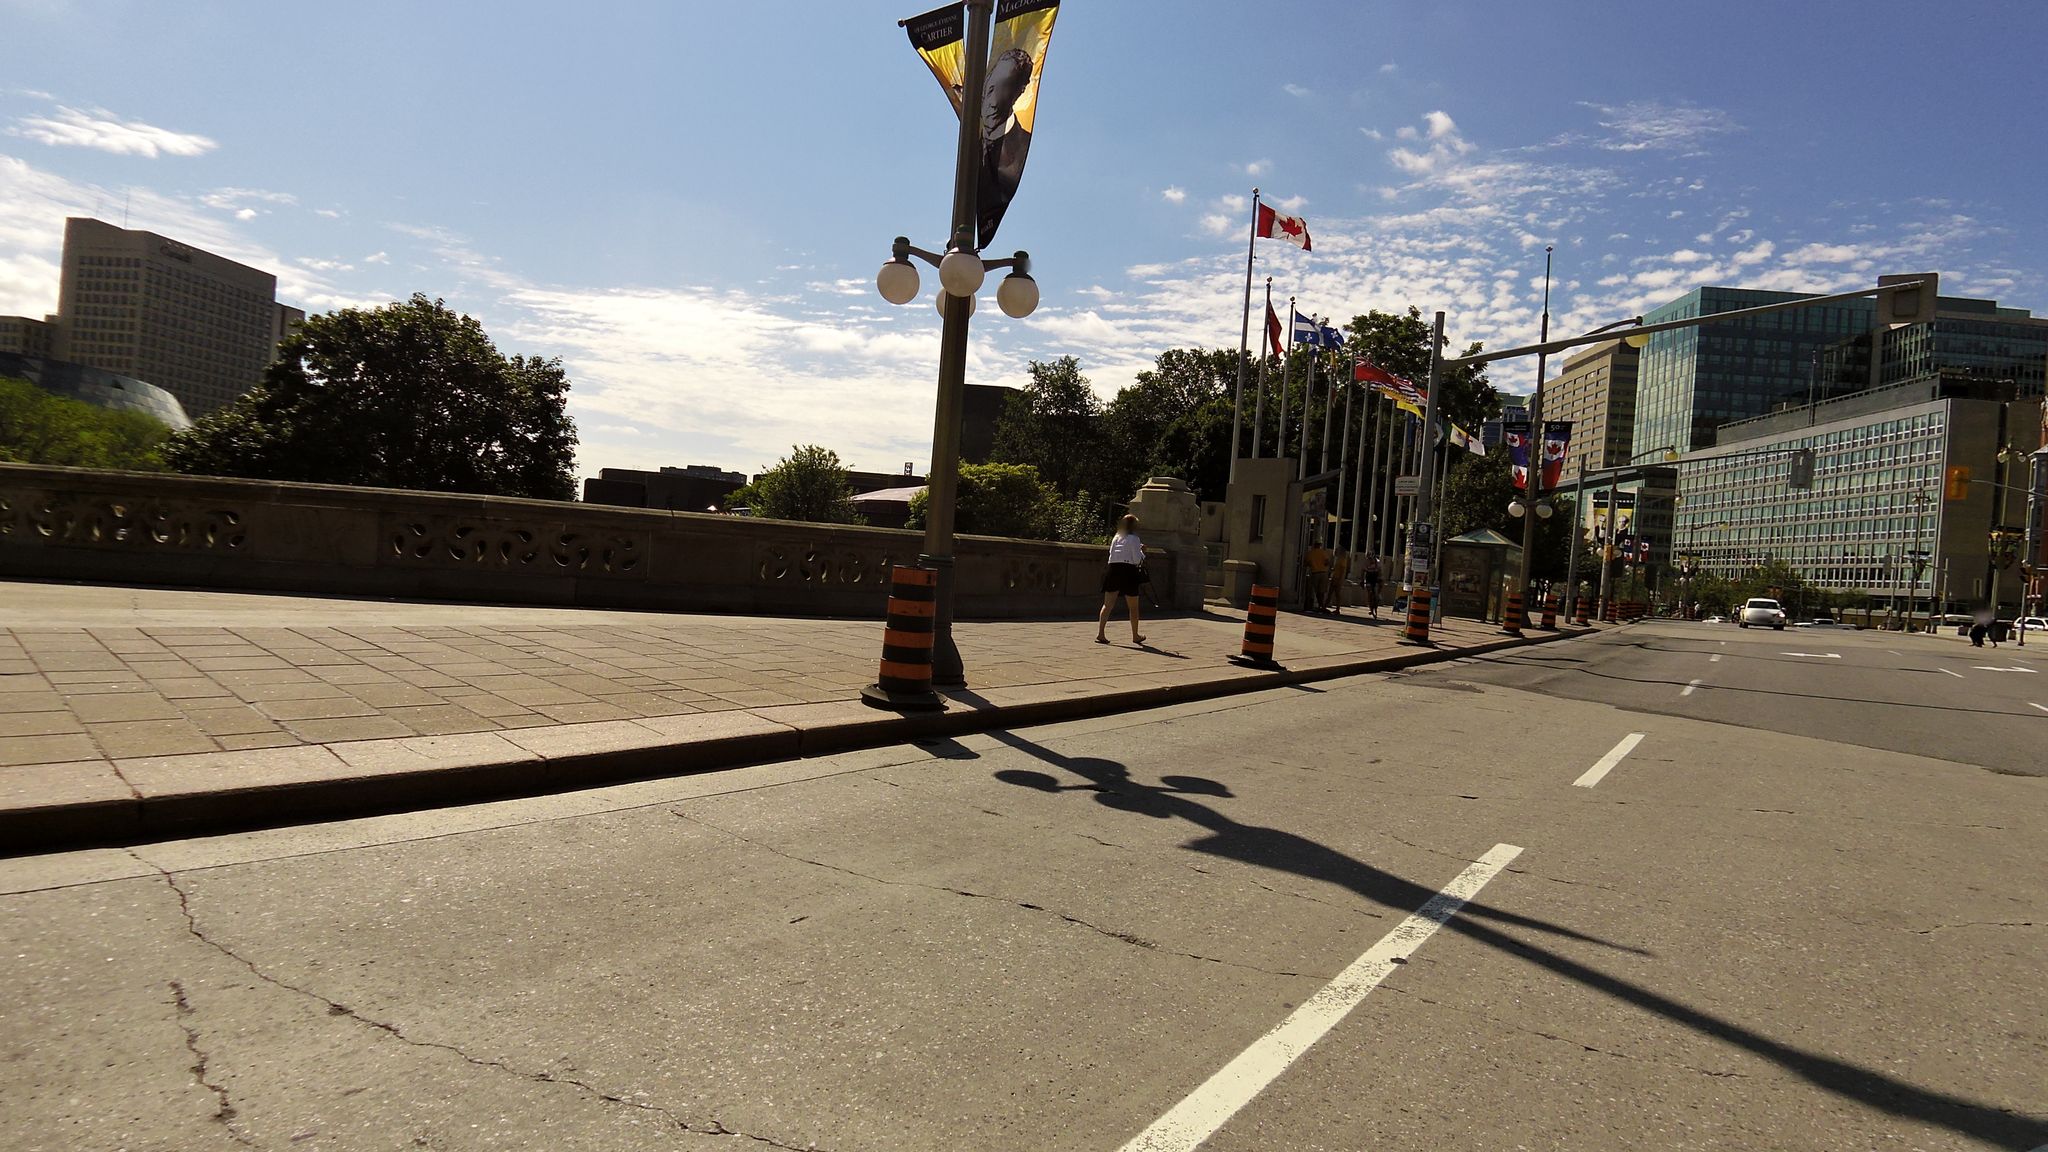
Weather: clear
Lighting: day
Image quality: good
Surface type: cycling surface
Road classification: secondary
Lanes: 1
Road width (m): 5
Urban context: urban centre
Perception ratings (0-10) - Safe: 7.01, Lively: 5.8, Beautiful: 8.34, Boring: 3.69, Depressing: 8.58, Wealthy: 7.15